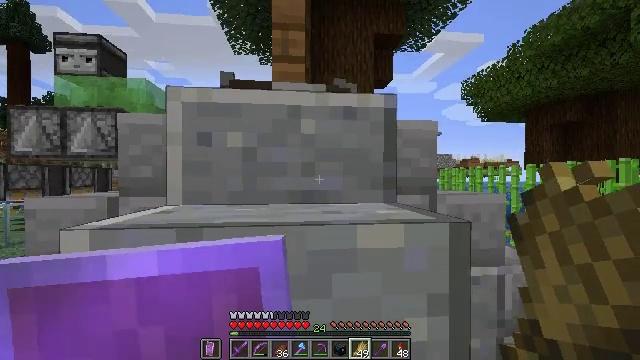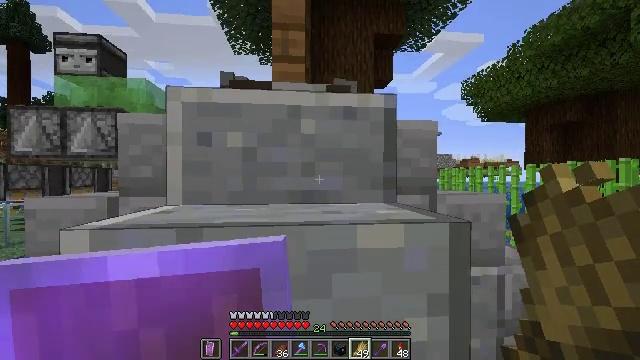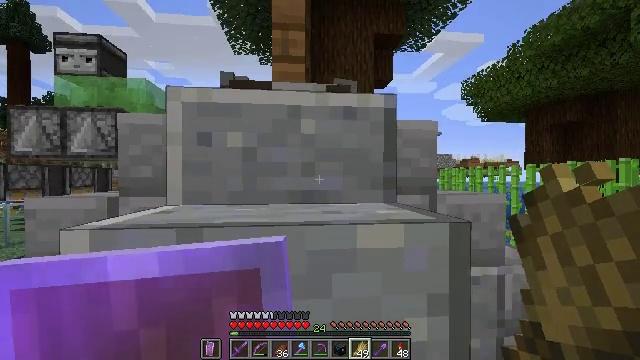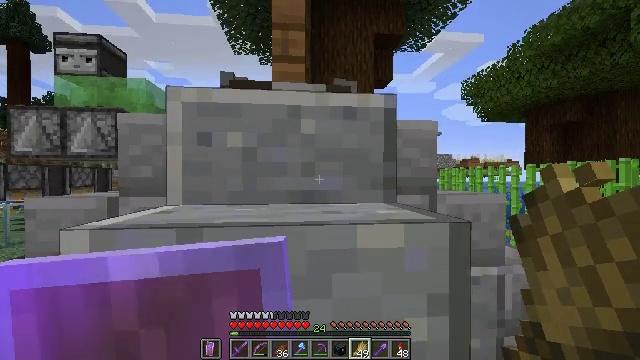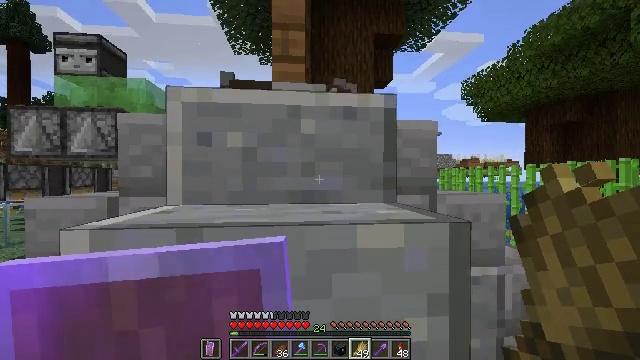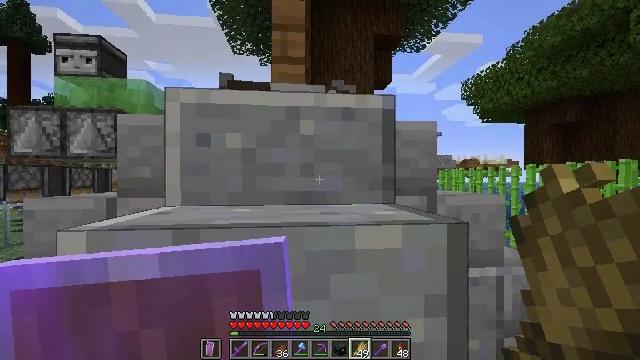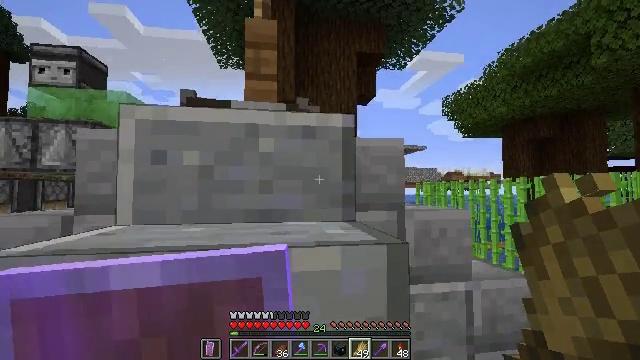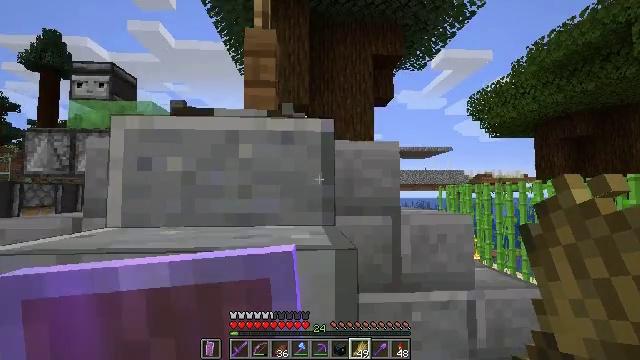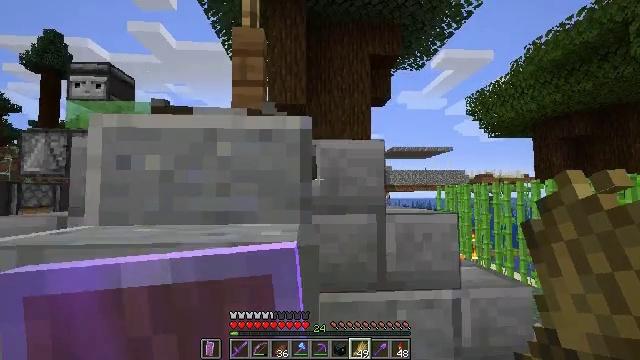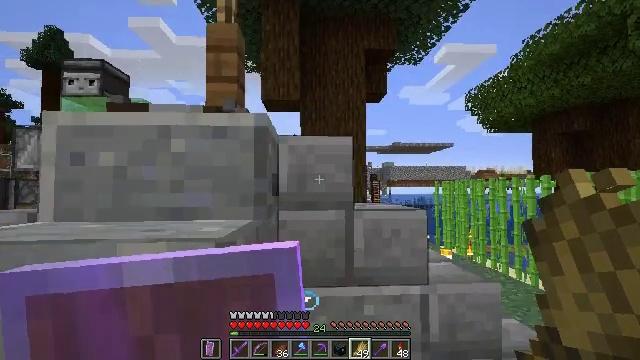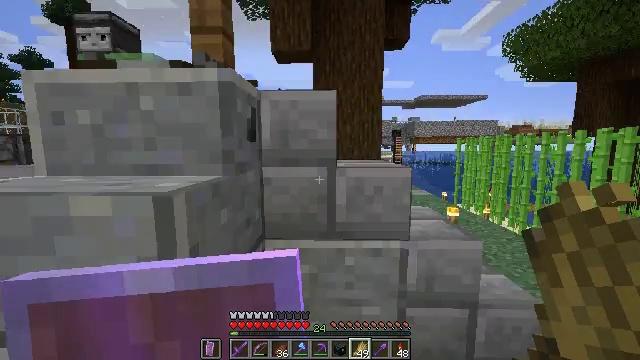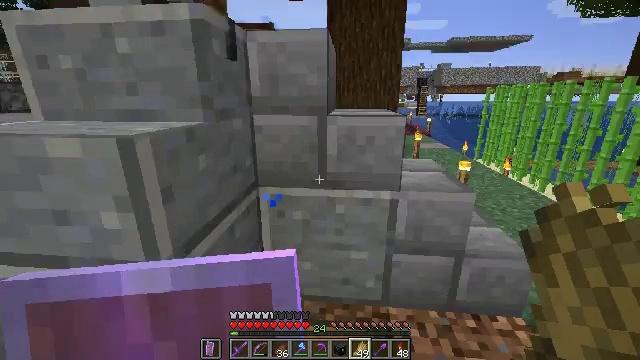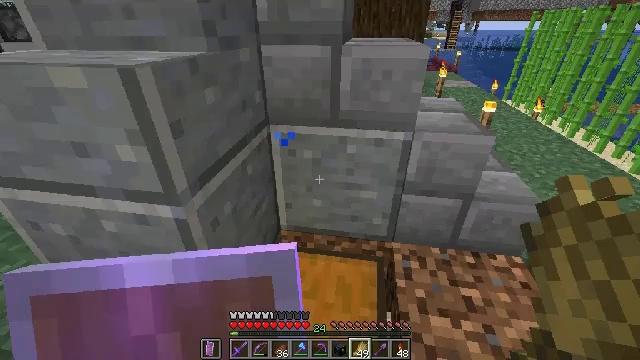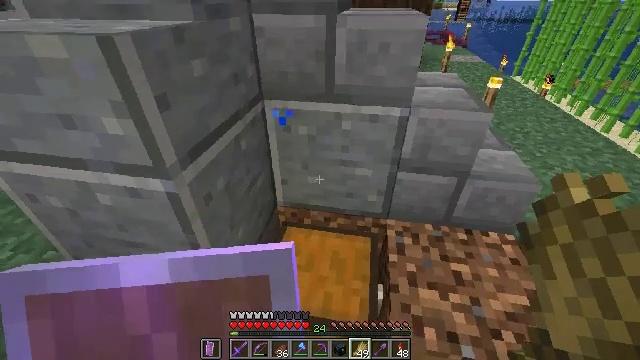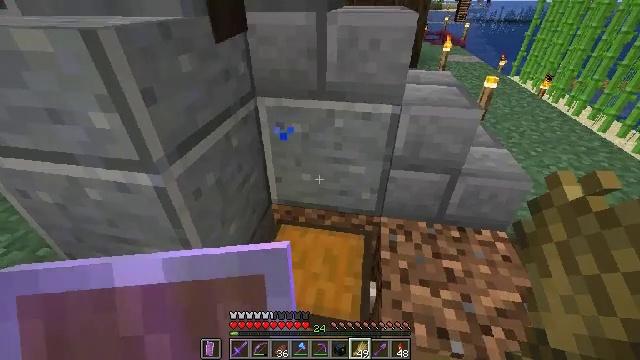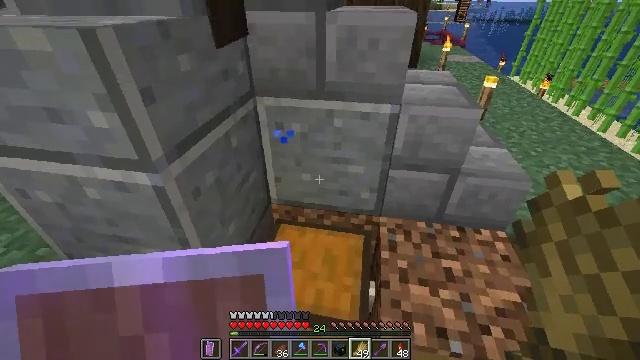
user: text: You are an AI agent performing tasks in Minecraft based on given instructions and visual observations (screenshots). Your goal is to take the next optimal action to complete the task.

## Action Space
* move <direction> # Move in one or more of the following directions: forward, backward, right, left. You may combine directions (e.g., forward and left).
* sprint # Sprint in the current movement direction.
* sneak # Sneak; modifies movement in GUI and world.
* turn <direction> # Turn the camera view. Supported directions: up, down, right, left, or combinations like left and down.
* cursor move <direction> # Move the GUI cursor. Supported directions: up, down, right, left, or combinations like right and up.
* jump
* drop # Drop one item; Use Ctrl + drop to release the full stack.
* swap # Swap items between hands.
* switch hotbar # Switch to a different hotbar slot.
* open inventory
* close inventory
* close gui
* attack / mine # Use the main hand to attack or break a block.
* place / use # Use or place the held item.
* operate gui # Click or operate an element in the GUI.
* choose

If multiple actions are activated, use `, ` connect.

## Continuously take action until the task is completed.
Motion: motion action
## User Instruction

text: Hunt a sheep.
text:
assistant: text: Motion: no_op
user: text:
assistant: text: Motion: no_op
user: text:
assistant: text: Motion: no_op
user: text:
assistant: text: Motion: no_op
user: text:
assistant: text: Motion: move right
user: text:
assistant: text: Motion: move right, turn right and up
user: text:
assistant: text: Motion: move right, turn left
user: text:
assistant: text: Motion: move right
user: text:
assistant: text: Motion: move right
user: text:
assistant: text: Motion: move right, turn left and down
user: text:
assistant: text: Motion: turn left and down
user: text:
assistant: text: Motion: turn left and down
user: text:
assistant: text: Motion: turn down
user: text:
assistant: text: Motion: no_op
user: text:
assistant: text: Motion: no_op
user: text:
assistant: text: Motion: no_op
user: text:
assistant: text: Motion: no_op
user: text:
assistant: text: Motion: turn down
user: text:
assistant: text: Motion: turn left and down
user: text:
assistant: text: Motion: turn left and down
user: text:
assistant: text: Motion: turn down
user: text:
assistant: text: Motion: no_op
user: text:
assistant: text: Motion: no_op
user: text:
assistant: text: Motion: no_op
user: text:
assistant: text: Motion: no_op
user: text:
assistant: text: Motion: use / place
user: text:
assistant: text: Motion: use / place
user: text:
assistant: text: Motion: use / place
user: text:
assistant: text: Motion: use / place
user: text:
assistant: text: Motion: no_op